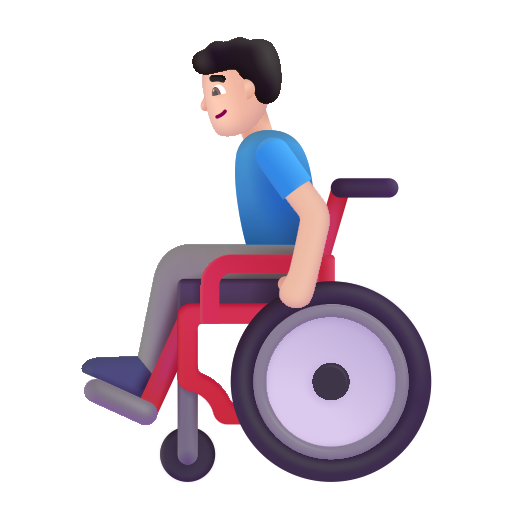
man in manual wheelchair color light